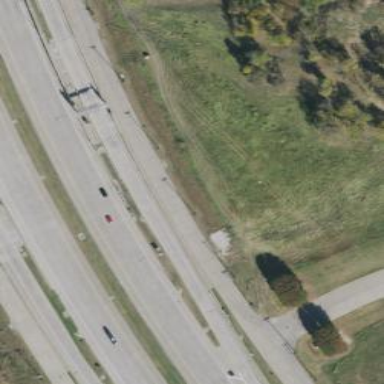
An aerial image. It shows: Secondary road with frontage road.